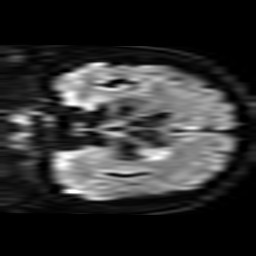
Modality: TRACE
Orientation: coronal
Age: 54
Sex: male
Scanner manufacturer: philips
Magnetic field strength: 3 T
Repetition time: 3.744 s
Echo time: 0.05989 s